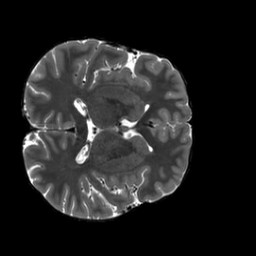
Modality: T2w
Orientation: axial
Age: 21
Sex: male
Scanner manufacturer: siemens
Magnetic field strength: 3 T
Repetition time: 3.2 s
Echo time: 0.566 s